Field crop: maize
Growth stage: 2
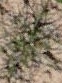
Species: salsola